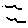
Label: bird